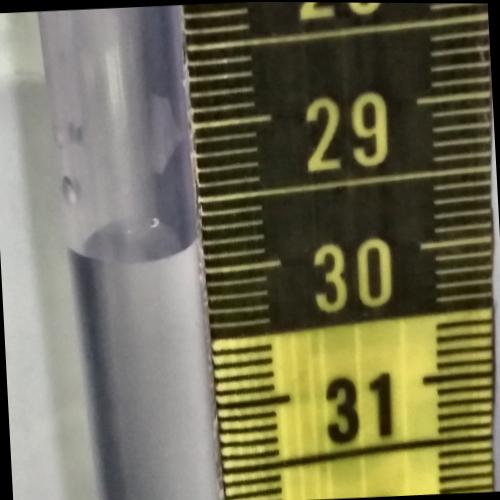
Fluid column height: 29.8 cm